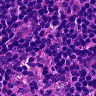
Metastatic tissue present: no